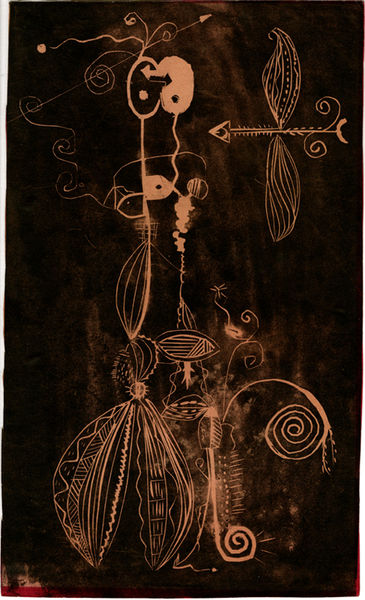
Titel: Untitled, Untitled
Künstler: Iurii Sobolev
Standort: Amherst (Massachusetts, USA)
Institution: Mead Art Museum, Amherst College
Schlagwörter: people, red, sword, white, black, dark, expressionism, painting, primitivism, pattern, print, brown, plant, woodcut, african, flower, life, paper, black and white, etching, graphic, line, sketch, spiral, swirl, wings, abstract, person, leaves, ink, squares, circle, form, lines, fish, leaf, ernst, tan, indian, arrow, bow, surrealism, swirls, miro, shape, surreal, curves, arrows, negative, max ernst, straight, ce, printmaking, direction, growth, ying yang, aztec, yin yang, opposite, xilography, basquiat, abstracts, ying, yang, insects, fishbone, abract, tribe, aborigen